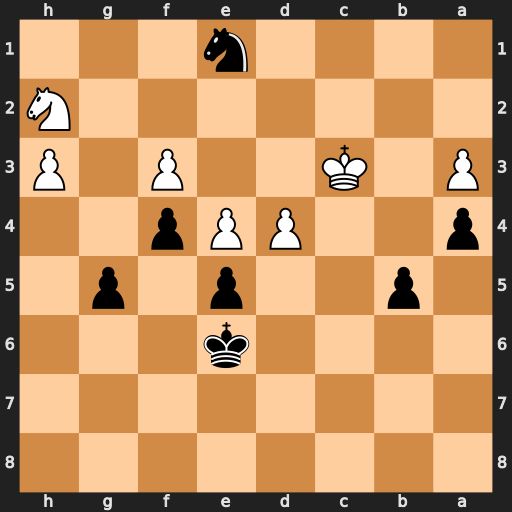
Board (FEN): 8/8/4k3/1p2p1p1/p2PPp2/P1K2P1P/7N/4n3
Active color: b
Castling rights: -
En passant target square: -
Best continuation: exd4+ Kxd4 Nc2+ Kc3 Nxa3